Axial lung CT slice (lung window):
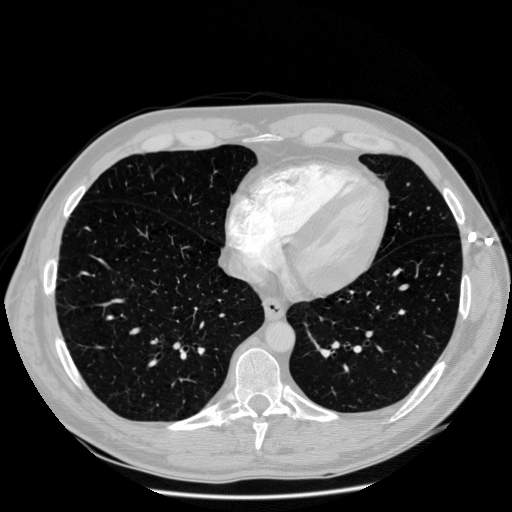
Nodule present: no